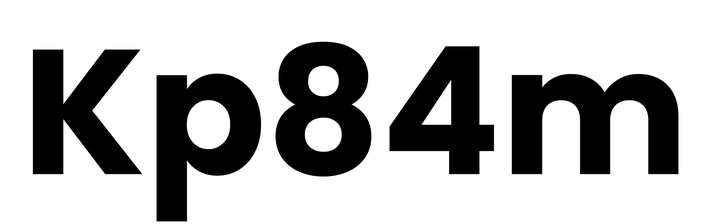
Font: Poppins-Bold